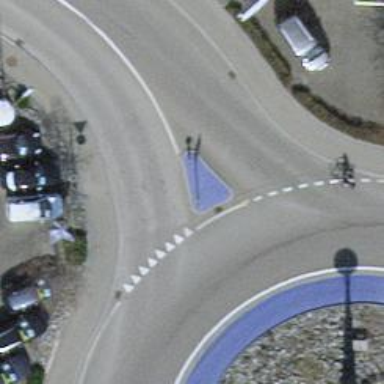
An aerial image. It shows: Traffic calming island.